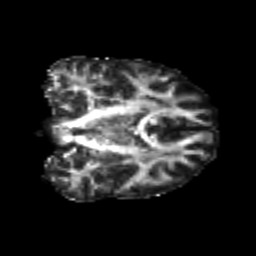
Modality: FA
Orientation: coronal
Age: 20
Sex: female
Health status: healthy
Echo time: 0.074 s